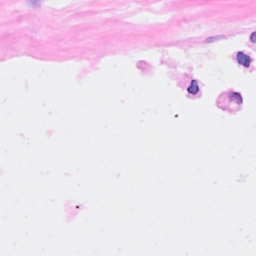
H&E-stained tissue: Breast